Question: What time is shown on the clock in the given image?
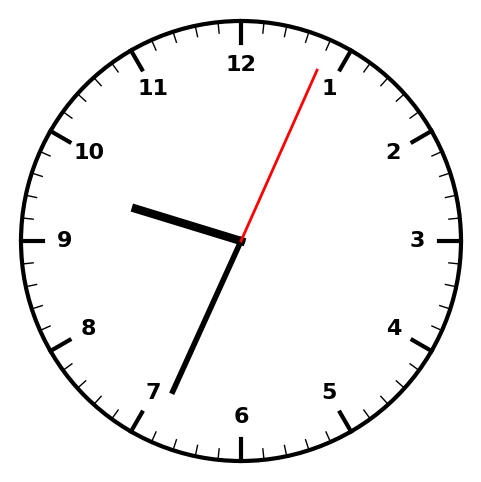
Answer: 09:34:04